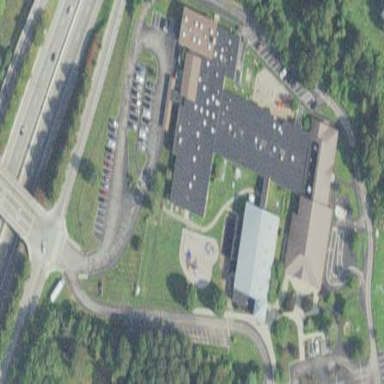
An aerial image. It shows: School.